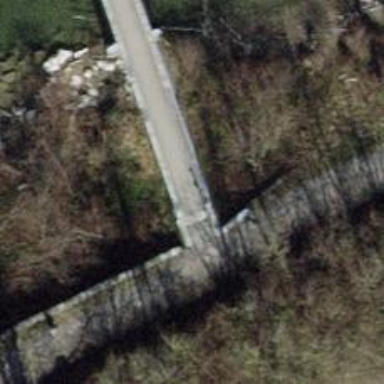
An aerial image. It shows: Footway bridge with concrete surface.